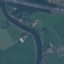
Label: River